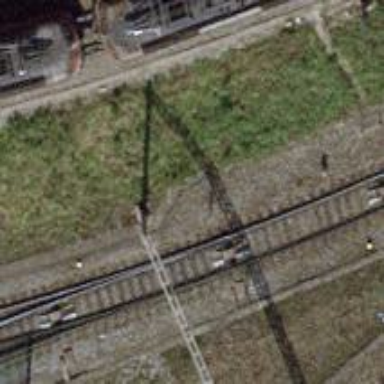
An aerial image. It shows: Railway switch.